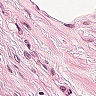
Metastatic tissue present: no